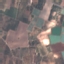
Land use / land cover class: PermanentCrop